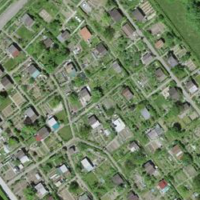
EUNIS habitat code: 53
Species observed at this site:
Lapsana communis
Oenothera glazioviana